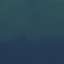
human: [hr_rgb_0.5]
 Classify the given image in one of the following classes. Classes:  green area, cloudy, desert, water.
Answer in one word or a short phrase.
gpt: water